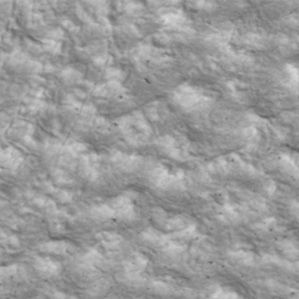
Label: non_frost